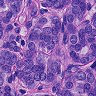
Metastatic tissue present: yes